Question: I have an Excel sheet containing a matrix of [Year & Week number] in rows and [name of Employees] in row1 giving values of available weekly hours.

I am able to successfully use the Excel formula
'''
=LOOKUP(2,1/((A:A=2018)*(B:B=31)),D:D)
'''
at cell F2 for a reverse lookup. It gives the result correctly.
However, I wanted to replace range D:D in the above formula to a dynamic range by identifying the column when the employee is known.
So I tried replacing by the formula
'''
SUBSTITUTE(ADDRESS(1,MATCH("Employee2",1:1,0),4),"1","") &":"&SUBSTITUTE(ADDRESS(1,MATCH("Employee2",1:1,0),4),"1","")
'''
This portion of the formula works and gives for Employee2. This is shown to work in cell F4.
But the revised formula gives an error of at cell F6.
It says "A value used in the formula is of the wrong data type."
The revised formula which does not work is:
'''
=LOOKUP(2,1/((A:A=2018)*(B:B=31)),SUBSTITUTE(ADDRESS(1,MATCH("Employee2",1:1,0),4),"1","") &":"&SUBSTITUTE(ADDRESS(1,MATCH("Employee2",1:1,0),4),"1",""))
'''
I hope someone can help show me where I am making an error in trying to replace range D:D in the LOOKUP formula with the combination of SUBSTITUTE, ADDRESS & MATCH functions.
Thanks to all trying to help in advance.
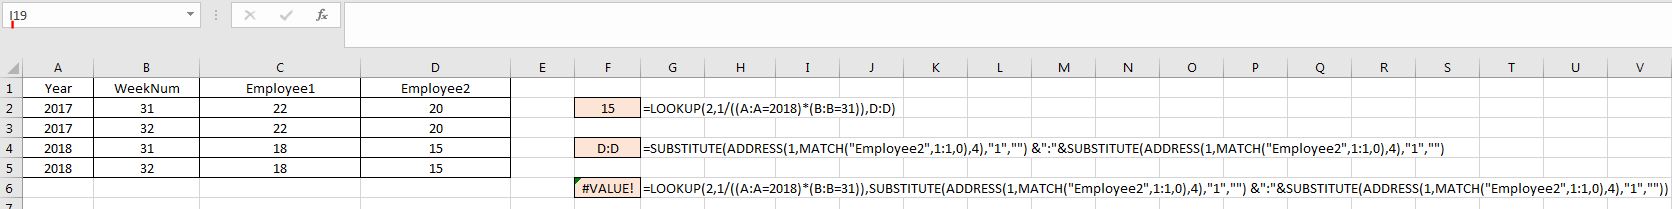
Answer: You cannot just plug a string, which is what SUBSTITUTE returns into a formula.
You can use INDERICT to turn the string into a viable reference:
'''
INDIRECT(SUBSTITUTE(ADDRESS(1,MATCH("Employee2",1:1,0),4),"1","") &":"&SUBSTITUTE(ADDRESS(1,MATCH("Employee2",1:1,0),4),"1",""))
'''
But both INDIRECT and ADDRESS are volatile.
Use instead INDEX to return the correct column:
'''
INDEX(A:AAA,0,MATCH("Employee2",1:1,0))
'''
So your formula is:
'''
=LOOKUP(2,1/((A:A=2018)*(B:B=31)),INDEX(A:AAA,0,MATCH("Employee2",1:1,0)))
'''